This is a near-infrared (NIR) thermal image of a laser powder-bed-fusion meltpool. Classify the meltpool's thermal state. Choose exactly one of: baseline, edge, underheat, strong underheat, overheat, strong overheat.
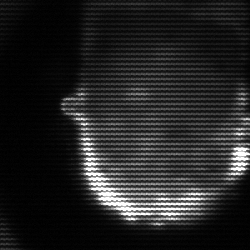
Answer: baseline